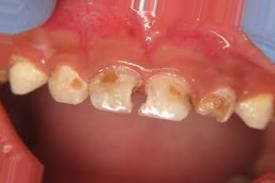
Condition: Caries